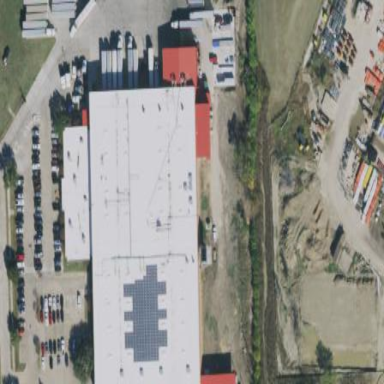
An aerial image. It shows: Warehouse.